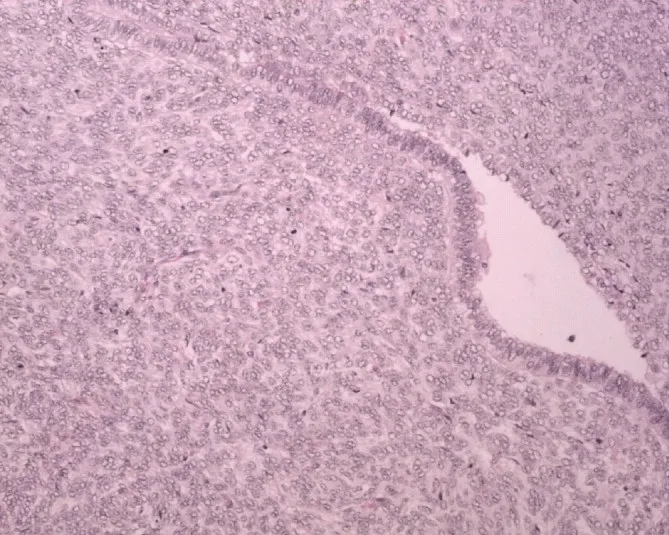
H&E x 20: biphasic neoplasm showing both benign epithelial component and sarcomatous mesenchymal component.
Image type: pathology (h&e)